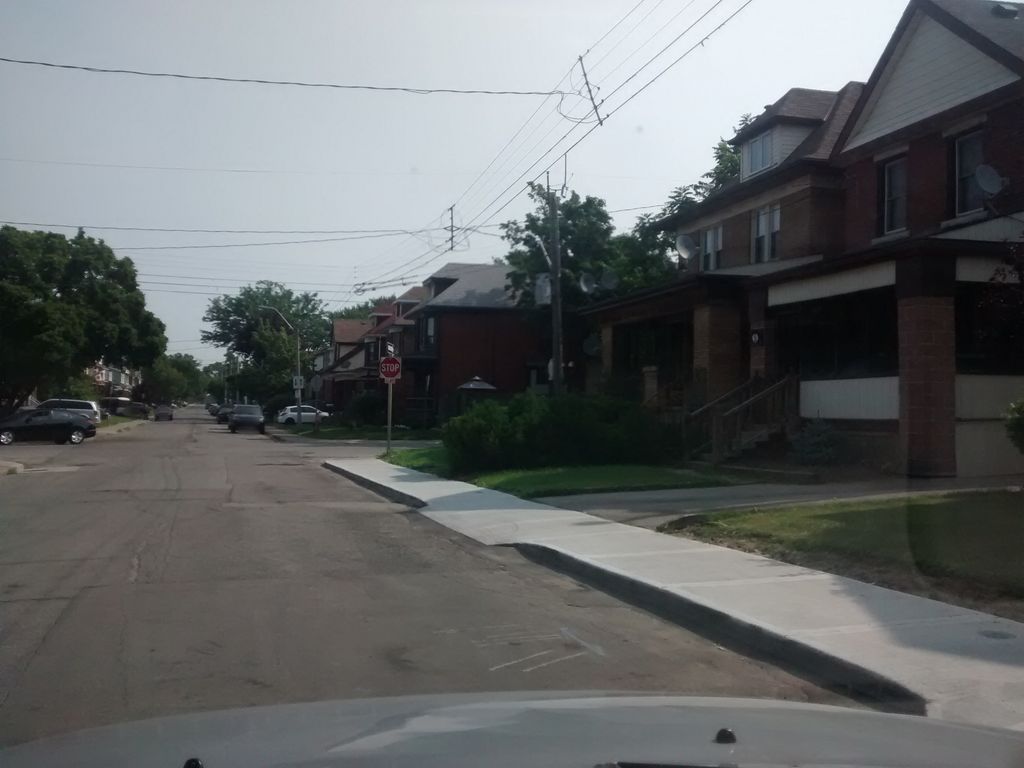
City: hamilton